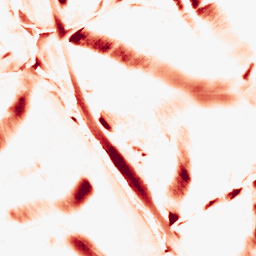
Category: morphological
Decomposition family: morphological_diamond
Decomposition parameters: operation: opening
radius: 20
Upsampling method: sinc_blackman
Upsampling parameters: scale: 2
kernel_size: 4
Upsampling scale: 2